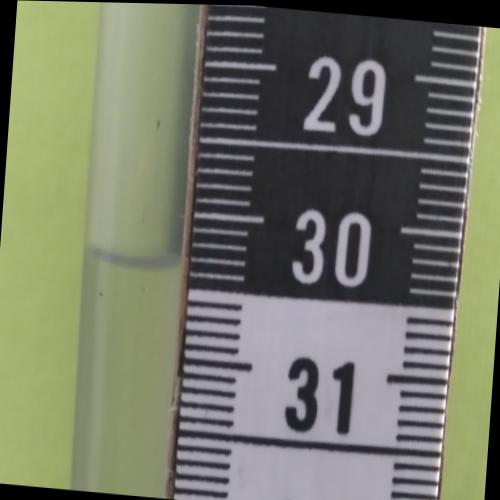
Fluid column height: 30.4 cm